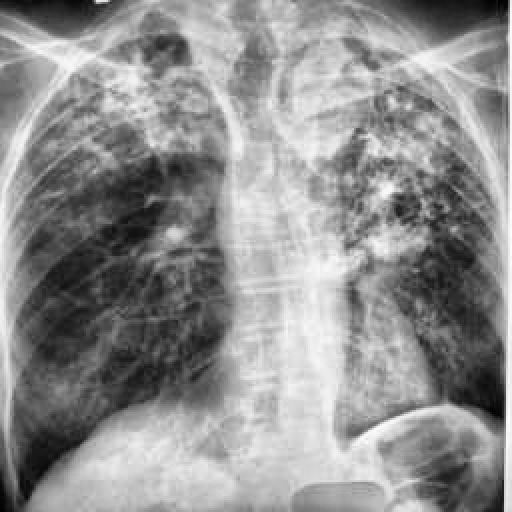
Finding: TUBERCULOSIS